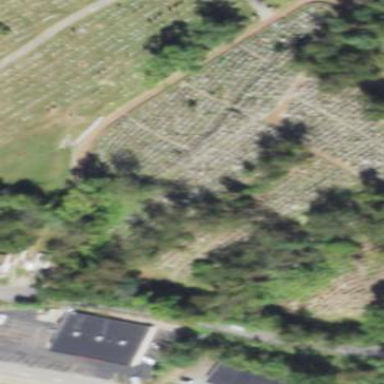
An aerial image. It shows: Cemetery.